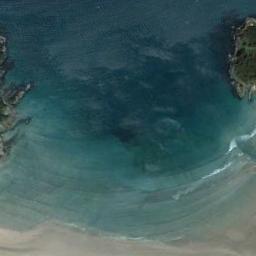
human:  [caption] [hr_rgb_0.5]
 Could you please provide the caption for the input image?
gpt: The sea by the beach is calm .

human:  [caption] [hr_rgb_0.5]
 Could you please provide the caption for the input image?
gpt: The beach with brown sand and the color of the seawater is green .

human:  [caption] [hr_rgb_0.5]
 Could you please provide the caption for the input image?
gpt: Curved ocean and blocky green space .

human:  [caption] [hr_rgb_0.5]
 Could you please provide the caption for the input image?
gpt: There are two beaches with dense plants on both sides of the dark blue sea .

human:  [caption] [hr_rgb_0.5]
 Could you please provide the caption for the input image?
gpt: The sea is calm beside the beach .